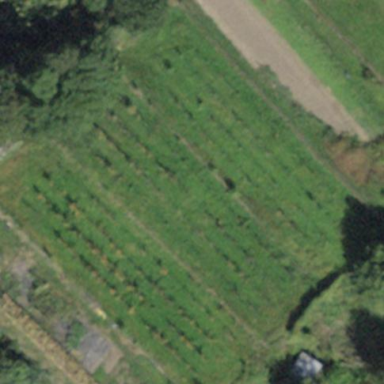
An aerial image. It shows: Vineyard where grapes are grown.